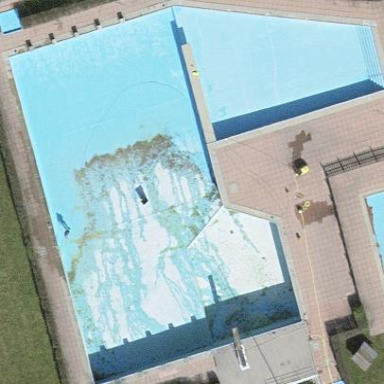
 perfect for swimming and other water activities."